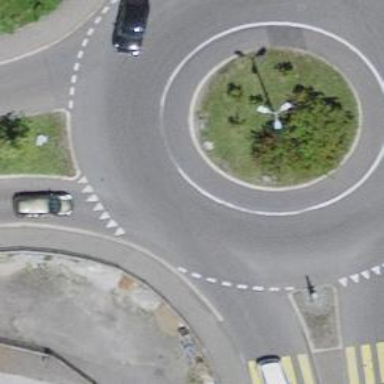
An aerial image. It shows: Secondary road with asphalt surface leading to roundabout.